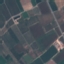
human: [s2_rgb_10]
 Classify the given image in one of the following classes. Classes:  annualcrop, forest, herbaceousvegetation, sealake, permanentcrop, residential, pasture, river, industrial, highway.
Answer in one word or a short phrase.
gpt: PermanentCrop